Question: Here is my application.

What I want to do is make it so that when the user's details are updated, so does it's node in the JTree. Is this possible; even though the JTree and it's rendered cells have already been created?
I need an example of updating a rendered cell even after it has already been created.
Here is my View code:
'''
void createTree() {
rootNode = new DefaultMutableTreeNode("users");
for (User user : listOfUsers) {
String id = user.getId();
File file = new File(id);
DefaultMutableTreeNode node = new DefaultMutableTreeNode(file);
rootNode.add(node);
}
treeModel = new DefaultTreeModel(rootNode);
tree = new JTree(rootNode);
}
void addTreeModelListener(TreeModelListener a) {
treeModel.addTreeModelListener(a);
}
void repaintTree() {
treeModel.reload();
tree.revalidate();
tree.repaint();
}
'''
And here is my Controller code:
'''
view.addTreeModelListener(new MyTreeModelListener());
class MyTreeModelListener implements TreeModelListener {
public void treeNodesChanged(TreeModelEvent e) {
DefaultMutableTreeNode node;
node = (DefaultMutableTreeNode)(e.getTreePath().getLastPathComponent());
int index = e.getChildIndices()[0];
node = (DefaultMutableTreeNode)(node.getChildAt(index));
System.out.println("The user has finished editing the node.");
System.out.println("New value: " + node.getUserObject());
}
public void treeNodesInserted(TreeModelEvent e) {}
public void treeNodesRemoved(TreeModelEvent e) {}
public void treeStructureChanged(TreeModelEvent e) {}
}
'''
The idea is after the changes to the objects have been made, I call the repaintTree() method. After looking over the code now, I think the problem lies in the fact that I'm changing the object details and not the node details, but that's just a hunch.
Please reply soon, many thanks.
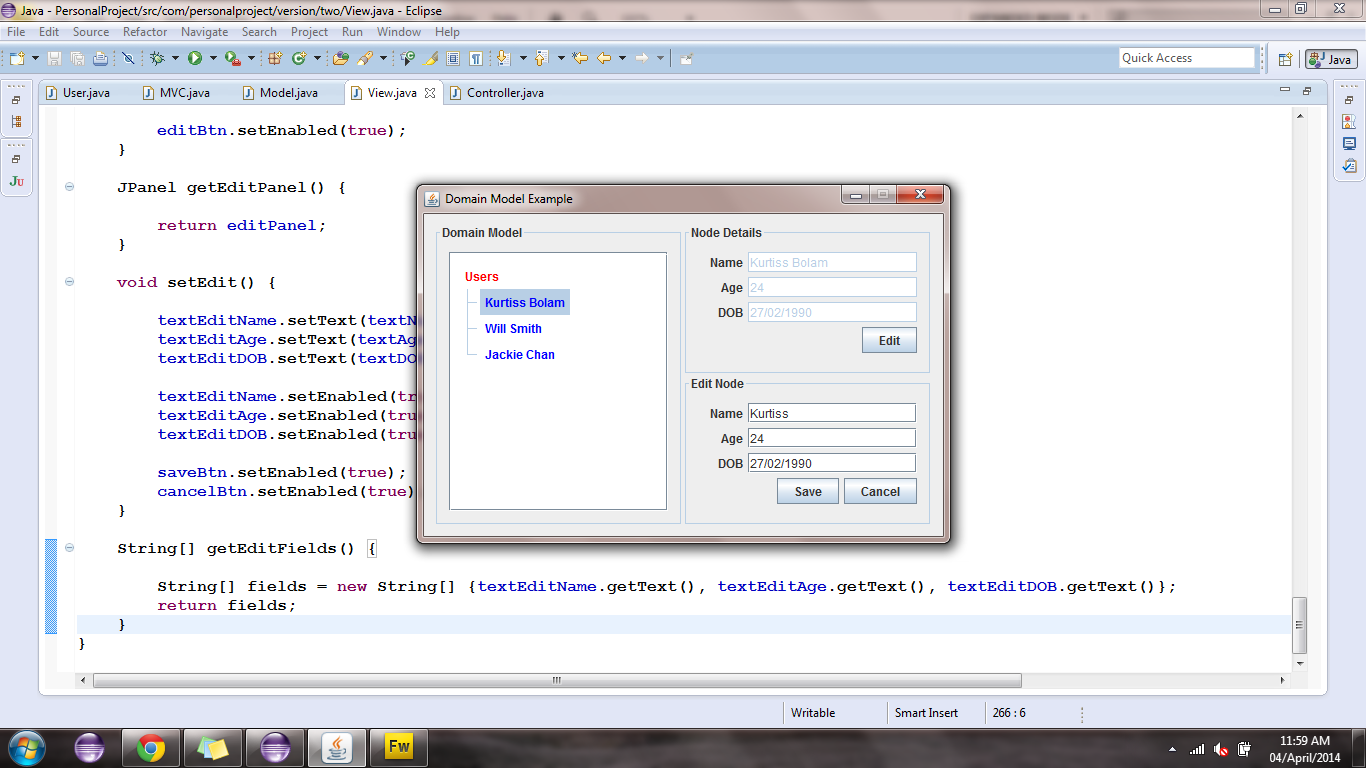
Answer: Swing uses MVC architecture.
So data contained in the tree and the logic for rendering are completely decoupled and independent.
You can simply change contents of the tree without worrying using this <URL>.
Just don't forget to call 'revalidate()' and 'repaint()' method after updating.
Good luck.